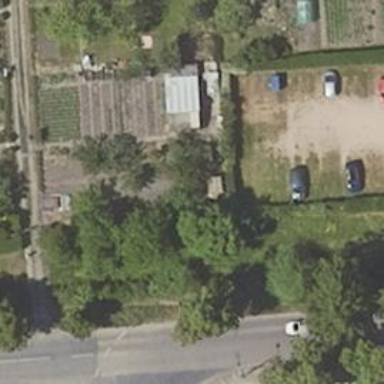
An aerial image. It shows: Unpaved parking area.